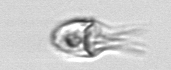
Label: Balanion